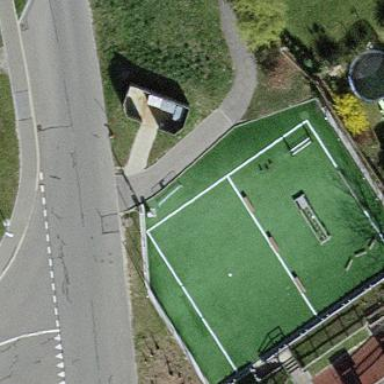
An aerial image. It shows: Tennis court in leisure pitch.